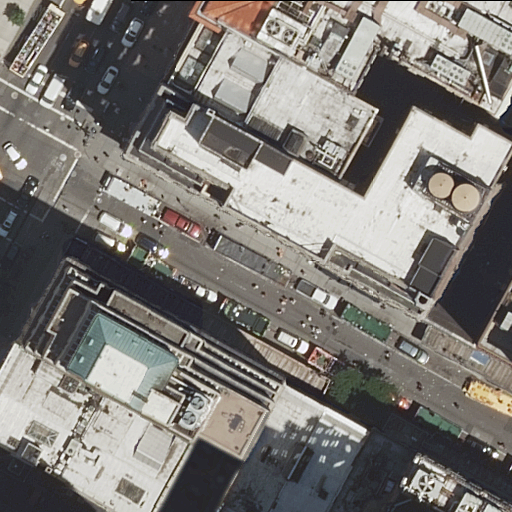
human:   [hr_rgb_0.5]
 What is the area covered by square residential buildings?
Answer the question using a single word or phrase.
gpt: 0m2

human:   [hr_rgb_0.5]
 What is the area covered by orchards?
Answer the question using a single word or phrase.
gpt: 0m2

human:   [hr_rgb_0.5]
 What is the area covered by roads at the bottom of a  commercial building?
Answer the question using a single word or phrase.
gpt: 0m2

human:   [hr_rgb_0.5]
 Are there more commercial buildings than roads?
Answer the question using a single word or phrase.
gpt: no

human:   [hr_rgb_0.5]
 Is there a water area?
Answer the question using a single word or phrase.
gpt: no

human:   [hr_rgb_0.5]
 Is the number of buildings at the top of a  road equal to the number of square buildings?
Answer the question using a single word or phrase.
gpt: no

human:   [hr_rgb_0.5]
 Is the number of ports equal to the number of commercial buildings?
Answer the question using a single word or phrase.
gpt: yes

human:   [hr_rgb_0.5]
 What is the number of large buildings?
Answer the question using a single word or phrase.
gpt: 4

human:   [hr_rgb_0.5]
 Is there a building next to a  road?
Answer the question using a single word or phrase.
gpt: yes

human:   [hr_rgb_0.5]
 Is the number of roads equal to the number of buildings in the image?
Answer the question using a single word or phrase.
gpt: no

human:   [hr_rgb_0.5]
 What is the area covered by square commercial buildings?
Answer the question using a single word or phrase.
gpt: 0m2

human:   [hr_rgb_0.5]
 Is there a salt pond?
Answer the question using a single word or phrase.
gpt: no

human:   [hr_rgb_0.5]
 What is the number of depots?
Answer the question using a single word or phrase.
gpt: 0

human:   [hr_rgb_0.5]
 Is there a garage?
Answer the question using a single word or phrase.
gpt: no

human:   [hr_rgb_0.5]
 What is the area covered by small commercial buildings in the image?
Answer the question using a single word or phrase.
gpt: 0m2

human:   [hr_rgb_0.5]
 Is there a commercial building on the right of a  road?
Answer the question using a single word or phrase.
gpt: no

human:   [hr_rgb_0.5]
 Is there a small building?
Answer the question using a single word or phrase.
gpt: yes

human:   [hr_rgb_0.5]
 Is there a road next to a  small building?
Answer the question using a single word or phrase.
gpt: yes

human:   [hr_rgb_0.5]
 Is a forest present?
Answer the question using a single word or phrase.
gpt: no

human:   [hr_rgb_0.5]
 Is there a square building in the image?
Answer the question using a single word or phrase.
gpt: no

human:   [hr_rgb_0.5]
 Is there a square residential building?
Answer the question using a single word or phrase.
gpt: no

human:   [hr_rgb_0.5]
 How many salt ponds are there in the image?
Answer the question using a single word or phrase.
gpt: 0

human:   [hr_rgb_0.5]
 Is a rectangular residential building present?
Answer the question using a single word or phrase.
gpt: yes

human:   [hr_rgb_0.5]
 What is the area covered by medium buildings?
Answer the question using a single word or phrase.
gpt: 617m2

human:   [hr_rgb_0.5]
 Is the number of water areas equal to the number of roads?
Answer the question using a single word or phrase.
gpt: no

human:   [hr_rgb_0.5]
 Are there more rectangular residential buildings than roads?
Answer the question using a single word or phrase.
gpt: yes

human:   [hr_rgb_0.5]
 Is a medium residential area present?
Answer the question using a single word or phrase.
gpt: no

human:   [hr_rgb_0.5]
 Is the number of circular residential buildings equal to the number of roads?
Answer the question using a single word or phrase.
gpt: no

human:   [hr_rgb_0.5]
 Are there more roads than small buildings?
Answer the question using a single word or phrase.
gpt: no

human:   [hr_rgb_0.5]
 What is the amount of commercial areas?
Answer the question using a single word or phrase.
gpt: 0

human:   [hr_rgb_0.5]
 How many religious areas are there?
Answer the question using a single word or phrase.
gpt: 0

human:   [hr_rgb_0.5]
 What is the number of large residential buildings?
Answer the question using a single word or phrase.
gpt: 4

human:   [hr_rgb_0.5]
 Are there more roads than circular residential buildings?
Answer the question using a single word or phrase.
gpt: yes

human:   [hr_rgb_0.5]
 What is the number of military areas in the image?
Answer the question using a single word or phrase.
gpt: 0

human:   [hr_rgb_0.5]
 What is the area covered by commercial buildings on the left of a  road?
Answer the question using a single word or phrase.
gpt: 0m2

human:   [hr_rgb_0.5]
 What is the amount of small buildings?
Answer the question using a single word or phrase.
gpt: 8